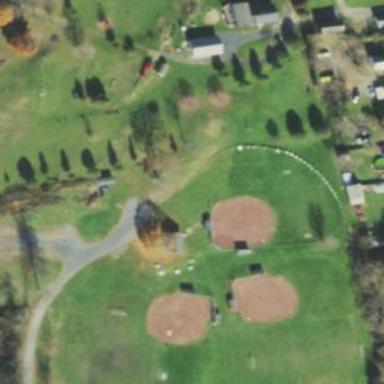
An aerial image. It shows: Baseball pitch for leisure land activities.